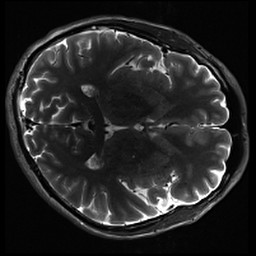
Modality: inplaneT2
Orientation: axial